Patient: sex M, age 42
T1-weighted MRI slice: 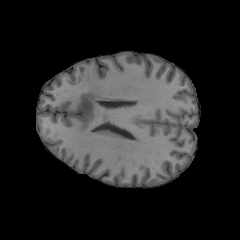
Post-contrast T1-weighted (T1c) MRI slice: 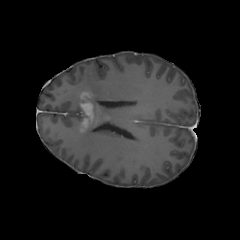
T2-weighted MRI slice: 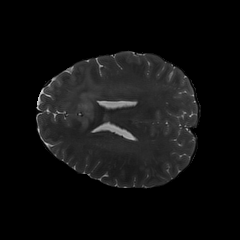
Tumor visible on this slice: yes
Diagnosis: Glioblastoma, IDH-wildtype
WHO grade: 4